: отрезки медного и алюминиевого проводов одинаковой длины в изоляции, шарики (10 штук), трубочка для коктейля, пластилин, сосуд, вода, ножницы, скотч (по требованию), нить, лист миллиметровой бумаги; салфетки для поддержания чистоты.
Определите массу выданного вам металлического шарика (пульки).
Определите диаметр жилы (внутреннего проводника) проводов. Снимать изоляцию с провода запрещено. Плотности меди и алюминия известны: $\rho_{м} = 8,9~{г}/{см}^3$ и $\rho_{а} = 2,7~{г}/{см}^3$, диаметры медного и алюминиевого проводников считать одинаковыми, внешний диаметр и материал изоляции на проводах одинаковые.
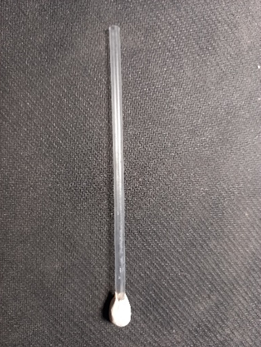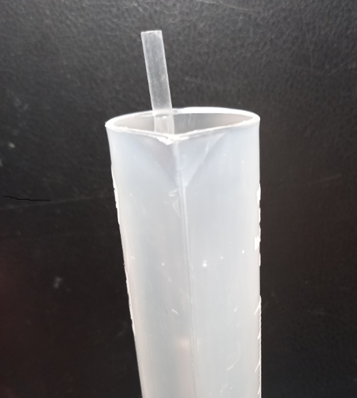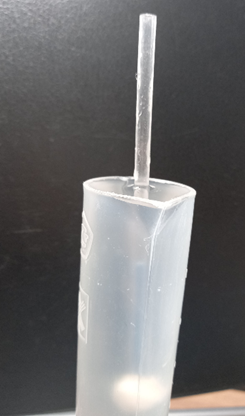
Определите массу выданного вам металлического шарика (пульки).
Решение: Масса предмета m при этом рассчитывается через изменение силы Архимеда$$m= \rho S \Delta h, $$где $\rho$ — плотность воды, $S=\dfrac{ \pi d_0^2}{4}$ — площадь сечения трубочки, $d_0$ — её внешний диаметр.Измерим диаметр трубочки, обмотав её несколькими витками нитки. В нашем случае длина 10 витков нитки составила $L=150\pm 2 ~мм$. Соответственно, $d_0= \dfrac{L}{10 \pi}=4,8 \pm0,05~мм$. При этом $S=\dfrac{\pi d_0^2}{4}=17,3 \pm 0,4~мм^2$. Относительная погрешность $\varepsilon_S\approx 0,02$. Измерение массы пулек Помещаем пульки в трубочку до тех пор, пока ареометр почти полностью не погрузится в воду. При длине трубочки $\approx18~см$ и диаметре $d_0 \approx 4,8~мм$ достаточно 7 шариков, чтобы трубка почти полностью погрузилась в воду (при массе пластилина примерно 1,5 г). С помощью миллиметровки измеряем расстояние от верхнего конца трубочки до поверхности воды с пульками (при 6 пульках, помещённых в ареометр). Начнём вынимать шарики из ареометра по одной штуке, наблюдая за устойчивостью ареометра. В какой-то момент времени он потеряет устойчивость, начинает опрокидываться. Оставим в нем минимальное число пулек, при котором ареометр все ещё устойчиво плавает (при длине трубочки$\approx18~см$ , диаметре $d_0 \approx 4,8~мм$ и массе пластилина ~1,5 г минимальное число шариков равно 2). Определим расстояние от верхнего конца ареометра до поверхности воды $l_2 \approx 9,4~см$ . Тогда $$ N \cdot m g = \rho_{в} g (l_2 - l_1) \pi \frac{d_0^2}{4}, $$ где $N$ — количество шариков, которые мы вытащили из ареометра. Отсюда масса одной пульки $$m = \frac{\rho_{в} \pi d_0^2}{4 N} (l_2 - l_1) \approx 0,33~{г}.$$ Оценим погрешность определения массы пульки. Будем считать, что величина $\Delta l = l_2-l_1$ определяется с погрешностью $\pm 2~{мм}$, с относительной погрешностью $\varepsilon_{\Delta l}\approx 0,03$. Тогда относительная погрешность определения массы пулек составляет $\varepsilon_m\approx \varepsilon_{\Delta l} +\varepsilon_S \approx 0,05$. Таким образом, масса одной пульки $m=0,33\pm0,02~{ г}$. Контрольное измерение массы пульки с помощью электронных весов даёт $m \approx 0,34 ~{г}$. Примечание. В данном методе используется небольшой кусочек пластилина, равновесие пустого ареометра обеспечивается шариками, которые всегда находятся внутри ареометра. Это же равновесие можно обеспечить, используя соответствующее количество пластилина.
Ответ: $$m=0,33\pm0,02~\text{ г}.$$

Определите диаметр жилы (внутреннего проводника) проводов.
Решение: Внутрь трубочки помещаем медный провод. Массу пластилина при необходимости «регулируем», подбираем такой, чтобы ареометр почти полностью погружалось вместе с медным проводом. Масса провода слишком большая, и устойчиво плавающий без провода «пустой» ареометр тонет, если опустить в него медный провод. С помощью миллиметровки измеряем глубину погружения трубочки (высоту конца, который торчит из воды) с проводом $h_{м}$. Повторяем измерения для алюминиевого проводника (рис. 2а и 2б) , получим глубину погружения $h_{a}$. Результаты измерений: $$h_{{м}} = 90 \pm 1.5 ~{мм}; \quad h_{{а}} = 22 \pm 1.5 ~{мм}; \quad \Delta h =h_{{м}}- h_{{а}} = 68 \pm 3 ~{мм},$$где $\Delta h$ —– разность высот, на которую поднимается ареометр при замене медного на алюминиевый проводник. Измеряем длину проводов $l=77\pm1 ~{мм}$. Разница масс медного и алюминиевого проводов, определённая таким способом составляет $$\Delta m = m_{м}-m_{а}=\rho S(h_{м}-h_{а} )=\rho S\Delta h\approx 1,2 ~{г}.$$ При этом относительная погрешность $\varepsilon_{\Delta m} \approx\varepsilon_S+\varepsilon_{\Delta h}\approx 0,02+0,04=0,06$, абсолютная погрешность $\Delta_{\Delta m}\approx 0,07 ~{г}$.Разница в массах обусловлена разностью плотностей меди и алюминия$$\Delta m = (\rho_{м} - \rho_{а}) \frac{\pi d^2}{4} l.$$Отсюда $d = \sqrt{\frac{4 \Delta m }{\pi (\rho_{м} - \rho_{а}) l }} \approx 1,8~{мм}$. Относительная погрешность определения $d$:$$ \varepsilon_d = \frac{1}{2} \left( \varepsilon_{\Delta m} + \varepsilon_l\right) \approx 0,04$$Окончательно $d = 1,8 \pm 0,07~{мм}$.При заявленном производителем сечении жилы $2,5~{мм}^2$ диаметр ее должен составлять $1,78~{мм}$.
Ответ: $$d = 1,8 \pm 0,07~{мм}.$$
Темы:
T